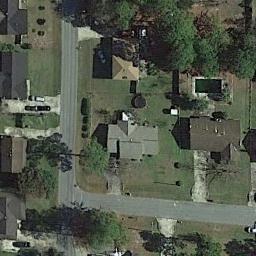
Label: medium_residential